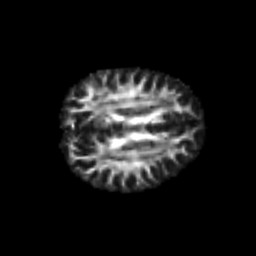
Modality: FA
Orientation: axial
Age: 25
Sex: male
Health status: healthy